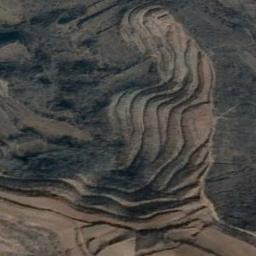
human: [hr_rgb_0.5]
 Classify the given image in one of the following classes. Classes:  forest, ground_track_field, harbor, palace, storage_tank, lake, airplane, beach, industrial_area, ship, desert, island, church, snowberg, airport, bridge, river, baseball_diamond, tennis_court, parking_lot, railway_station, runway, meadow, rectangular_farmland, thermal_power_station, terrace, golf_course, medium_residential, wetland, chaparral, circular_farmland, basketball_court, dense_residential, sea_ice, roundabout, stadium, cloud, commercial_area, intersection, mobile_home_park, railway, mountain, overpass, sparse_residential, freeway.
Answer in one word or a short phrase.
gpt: terrace